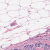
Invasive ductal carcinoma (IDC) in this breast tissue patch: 0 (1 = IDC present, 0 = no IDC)